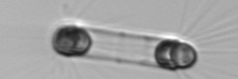
Label: Corethron_hystrix